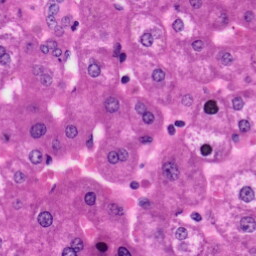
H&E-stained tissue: Liver